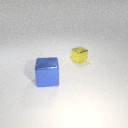
large blue metal cube in front of small yellow metal cube